Question: I'm creating a new widget that allows custom text/HTML to be added to the page. I noticed that .
To make sure I didn't screw something up, I was able to verify this issue on a fresh install of Magento (1.7), by adding a stock widget -- Catalog Product Link -- to the page. If you set the 'Anchor Custom Text' to something with double-quotes, insert, and edit again, you will see the text has been truncated.
I'm not sure where the problem occurs. The data is successfully written to the tinyMCE content element, but somehow gets malformed between there and an Ajax.Request call for the 'admin/widget/loadOptions' route.
I found a related article here:
<URL>
The author mentions at the bottom a need for overriding a controller to use base64 encoding when transmitting data for widgets. This seems like it might work for me, but I wanted to be sure.
Here's a visual example of the problem I'm experiencing:

Anyone seen this before? Know where it comes from? How to fix? :) Thanks.
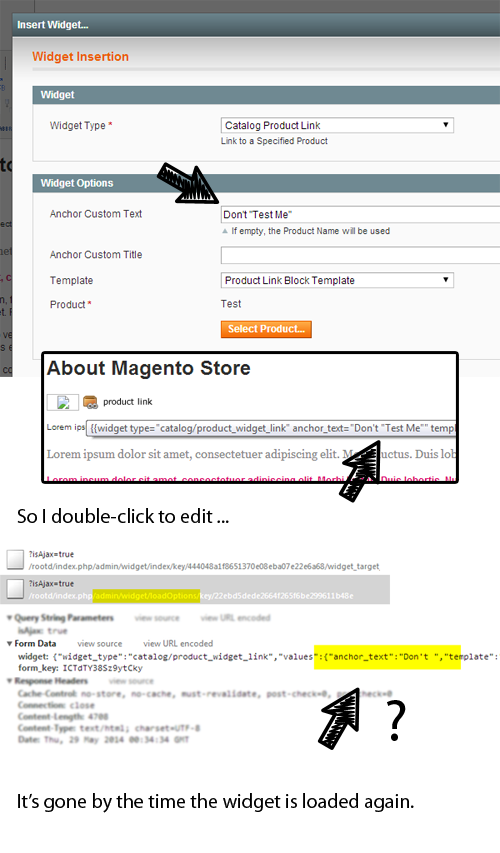
Answer: Looks like that article put me in the right direction, by overriding 'Mage_Widget_Adminhtml_WidgetController':
<URL>
I took his solution a step further and decided to encode ALL values when building the widget code:
'''
# Namespace_Module_Adminhtml_WidgetController extends Mage_Widget_Adminhtml_WidgetController
public function buildWidgetAction()
{
$type = $this->getRequest()->getPost('widget_type');
$params = $this->getRequest()->getPost('parameters', array());
$asIs = $this->getRequest()->getPost('as_is');
if($type == 'namespace/module_widget')
{
foreach($params as $key => $value)
{
$params[$key] = base64_encode($value);
}
}
$html = Mage::getSingleton('widget/widget')->getWidgetDeclaration($type, $params, $asIs);
$this->getResponse()
->setBody($html);
}
'''
This meant I also had to decode them when loading the widget for editing:
'''
# Namespace_Module_Adminhtml_WidgetController extends Mage_Widget_Adminhtml_WidgetController
public function loadOptionsAction()
{
try {
$this->loadLayout('empty');
if( ($paramsJson = $this->getRequest()->getParam('widget')) )
{
$request = Mage::helper('core')->jsonDecode($paramsJson);
if(is_array($request))
{
$optionsBlock = $this->getLayout()->getBlock('wysiwyg_widget.options');
if(isset($request['widget_type']))
{
$optionsBlock->setWidgetType($request['widget_type']);
}
if(isset($request['values']))
{
if($optionsBlock->getWidgetType() == 'namespace/module_widget')
{
foreach($request['values'] as $key => $value)
{
$request['values'][$key] = base64_decode($value);
}
}
$optionsBlock->setWidgetValues($request['values']);
}
}
$this->renderLayout();
}
}
catch (Mage_Core_Exception $e)
{
$result = array('error' => true, 'message' => $e->getMessage());
$this->getResponse()
->setBody(Mage::helper('core')->jsonEncode($result));
}
}
'''
And finally, in my widget block, I had to decode all data on-the-fly:
'''
# Namespace_Module_Block_Widget
public function getData($key = '', $index = null)
{
if('' === $key)
{
$data = $this->_data;
foreach($data as $key => $value)
{
if(is_scalar($value))
{
$data[$key] = base64_decode($value);
}
}
}
else
{
$data = parent::getData($key, $value);
if(is_scalar($data))
{
$data = base64_decode($data);
}
}
return $data;
}
'''
It would be nice if a similar encoding mechanism was part of core code.